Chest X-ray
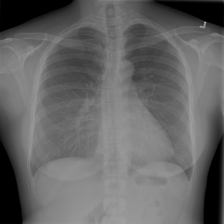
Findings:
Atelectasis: negative
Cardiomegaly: negative
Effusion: negative
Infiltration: negative
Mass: negative
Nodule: negative
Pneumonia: negative
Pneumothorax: negative
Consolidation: negative
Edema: negative
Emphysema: negative
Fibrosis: negative
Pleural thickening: negative
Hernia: negative